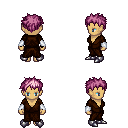
a pixel art fantasy rpg character, female body template, human, tanned skin, brown robe, magenta pants, pink bedhead hairstyle, white cloth bracers, metal boots, four views (front, back, left, right), 2x2 character sprite sheet, small pixel art, hard edges, no anti-aliasing